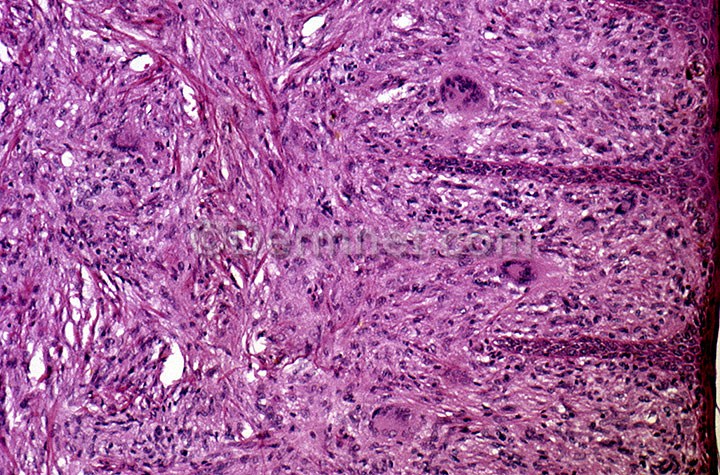
Disease: Systemic Disease